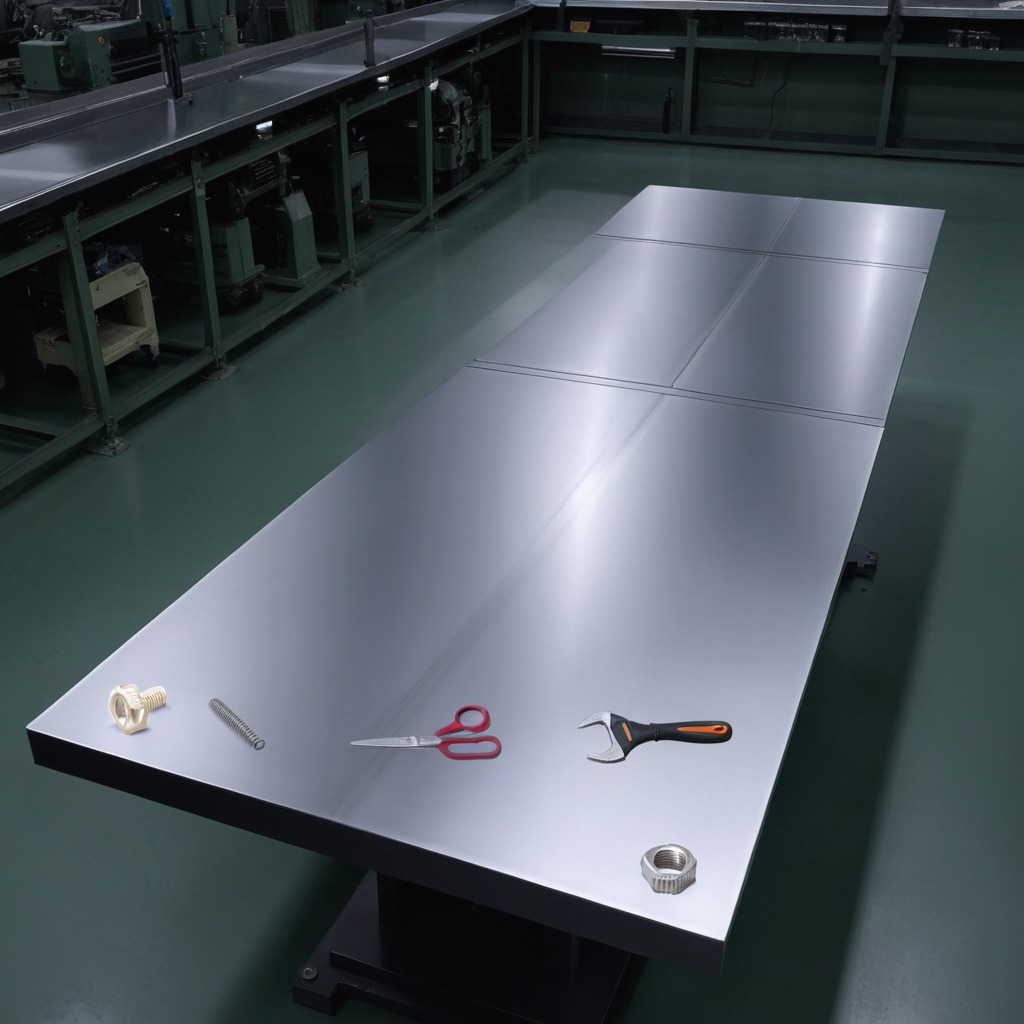
A metal machine screw, a coiled metal spring, a metal nut, a pair of scissors, and a wrench are lying on the tabletop.